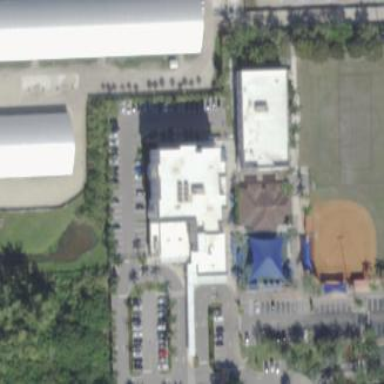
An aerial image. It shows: School.